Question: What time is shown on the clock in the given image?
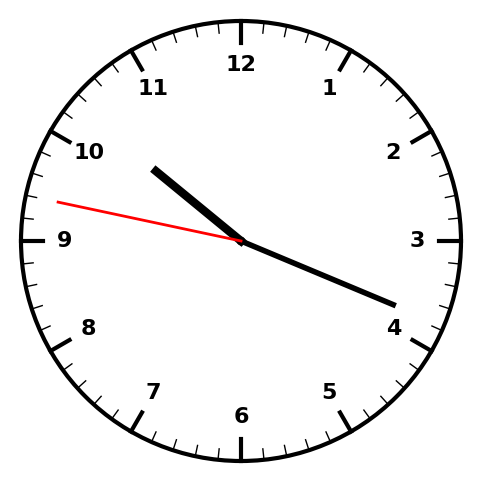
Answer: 10:18:47